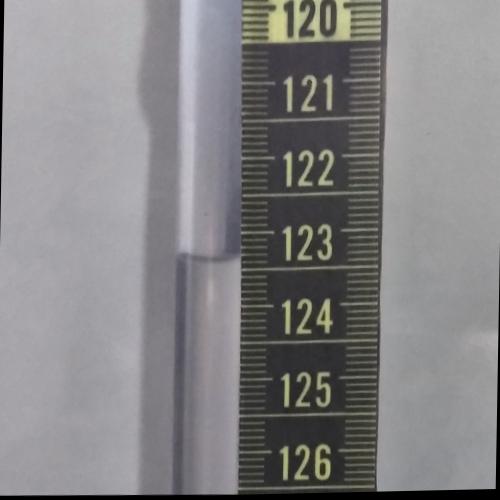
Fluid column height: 123.3 cm